Question: I have installed newest Laravel on my Apache2. I run in Terminal
'''
php artisan serve --port=8080
'''
And It works. I have sub-pages and everything I need. But I want to have access without run this command.
I have next mylaravel.com.conf file in '/etc/apache2/sites-available'
'''
<VirtualHost *:80>
ServerName mylaravel.com
ServerAdmin webmaster@localhost
DocumentRoot /var/www/mylaravel/public
ErrorLog ${APACHE_LOG_DIR}/error.log
CustomLog ${APACHE_LOG_DIR}/access.log combined
</VirtualHost>
'''
My Laravel files is of course in '/var/www/mylaravel'. In this configuration mylaravel.com works, but when I try for simple 'mylaravel.com/auth/register' Apache return

When I used php artisan [...] this works fine. How can I fix it?
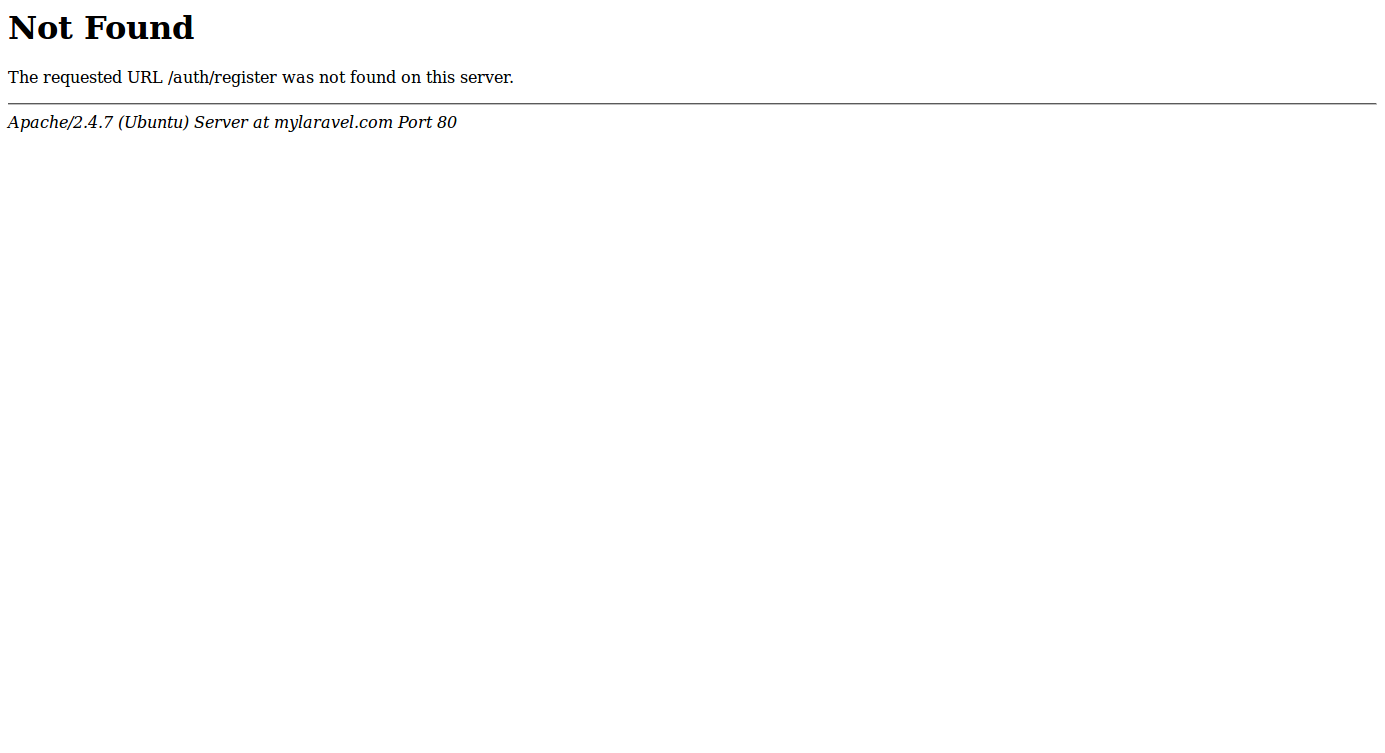
Answer: I had this same problem a while ago. From <URL>:
> If you don't have AllowOverride set to All, your Laravel .htaccess file (/public/.htaccess) won't be able to enable mod_rewrite, and your routes won't work.
Try adding the following to your '<VirtualHost>' block:
'''
<Directory "/var/www/mylaravel/public">
Options All
AllowOverride All
Allow from all
</Directory>
'''
So all up you'd have:
'''
<VirtualHost *:80>
ServerName mylaravel.com
ServerAdmin webmaster@localhost
DocumentRoot /var/www/mylaravel/public
<Directory "/var/www/mylaravel/public">
Options All
AllowOverride All
Allow from all
</Directory>
ErrorLog ${APACHE_LOG_DIR}/error.log
CustomLog ${APACHE_LOG_DIR}/access.log combined
</VirtualHost>
'''